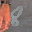
Label: 8